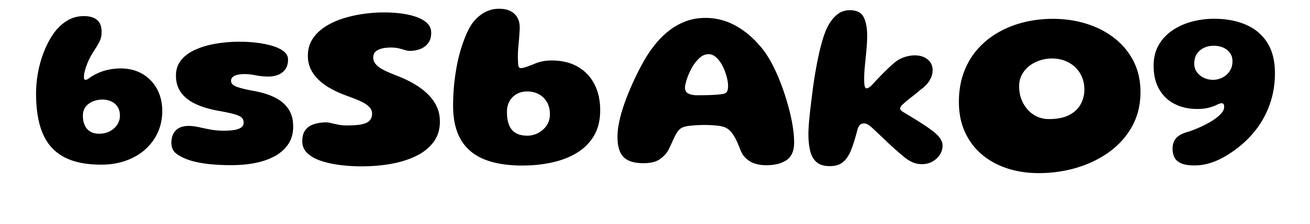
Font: Gluten_Bold